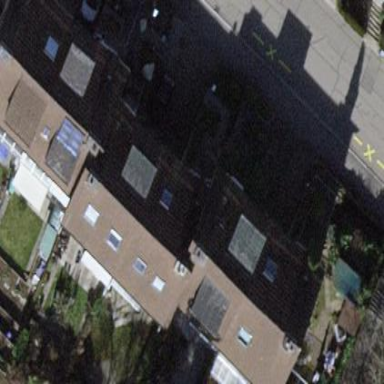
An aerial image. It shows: Terrace building.